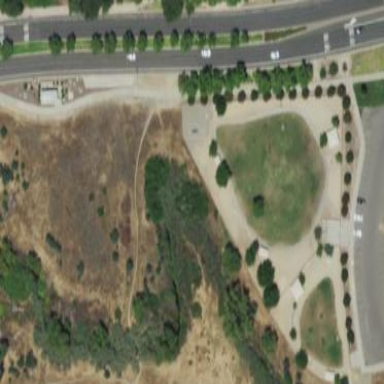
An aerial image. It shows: Fenced dog park for leisure activities on land.